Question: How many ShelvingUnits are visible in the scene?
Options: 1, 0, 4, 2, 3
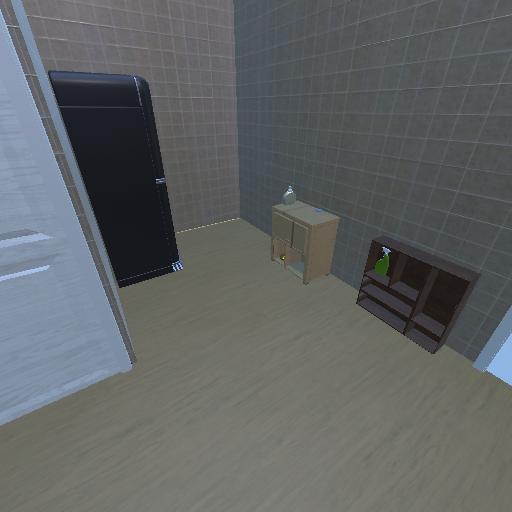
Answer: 1